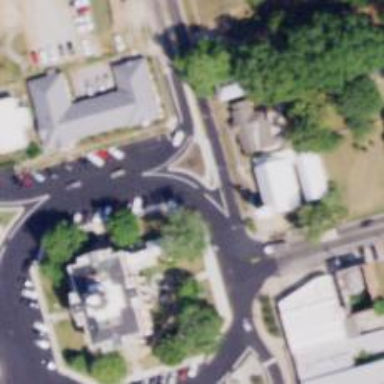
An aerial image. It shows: Primary highway with asphalt surface. The junction is circular.